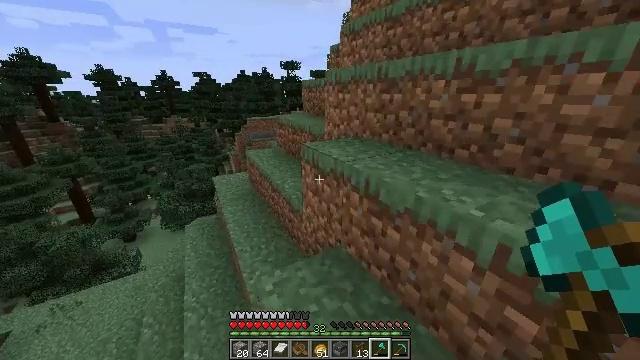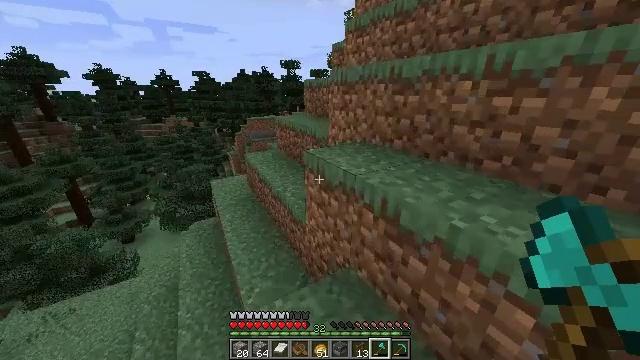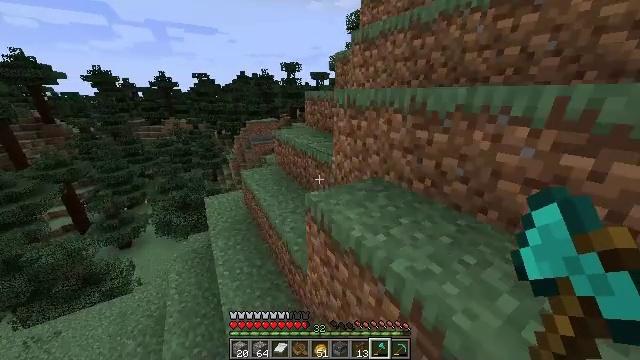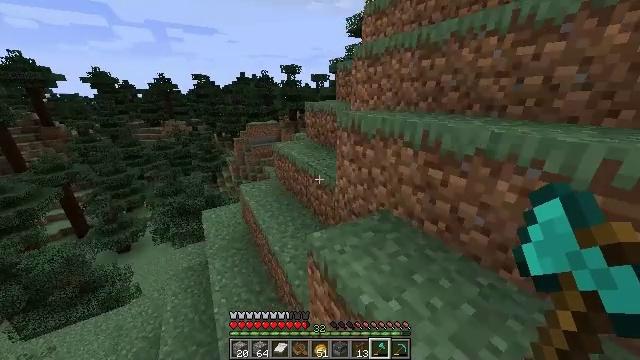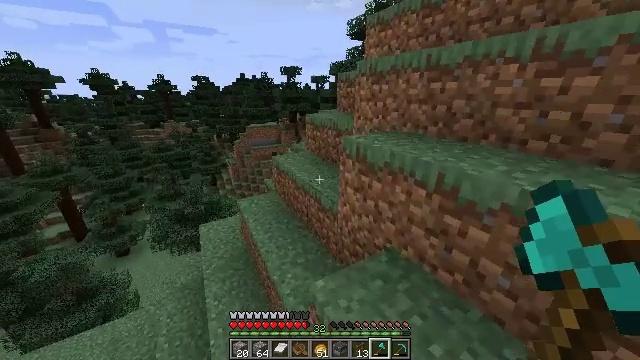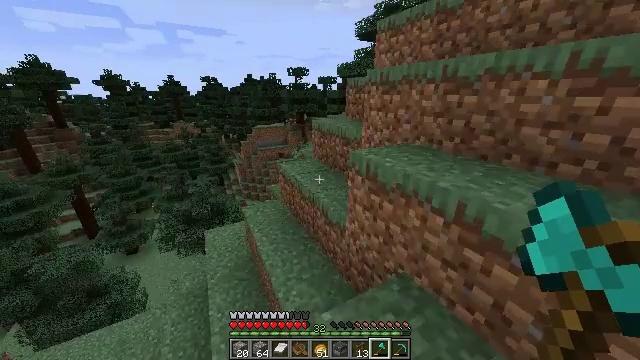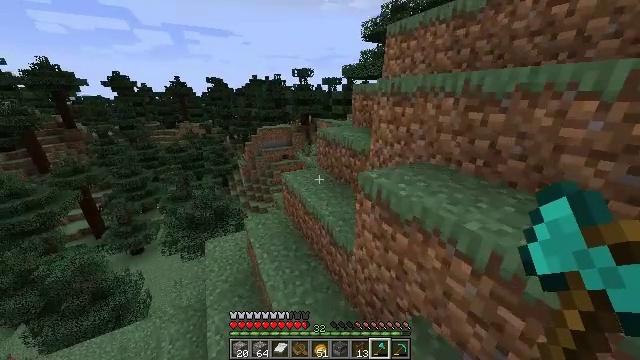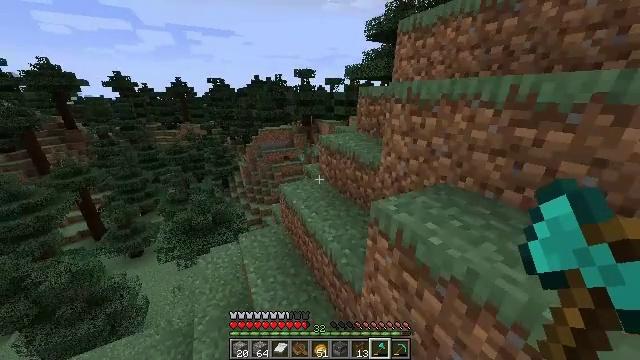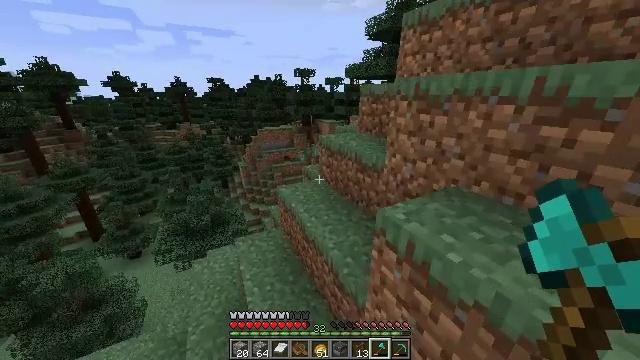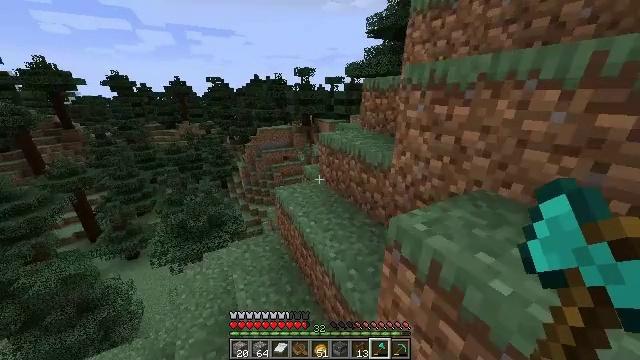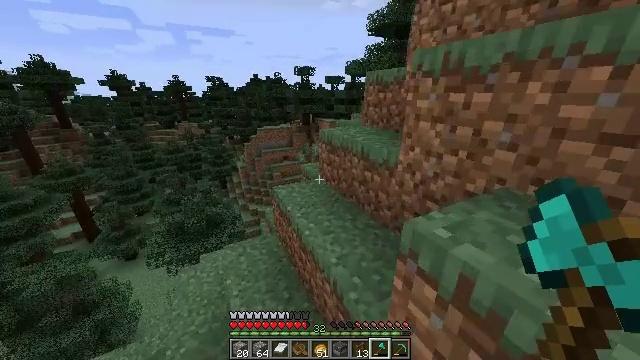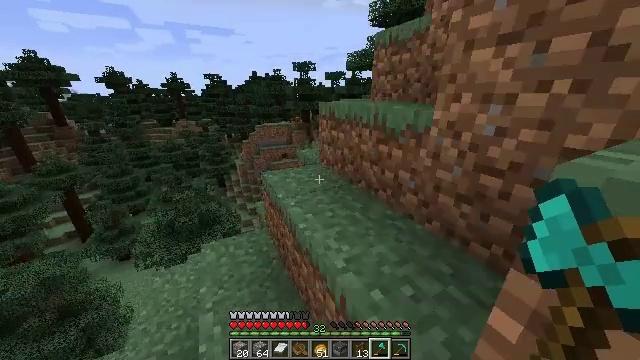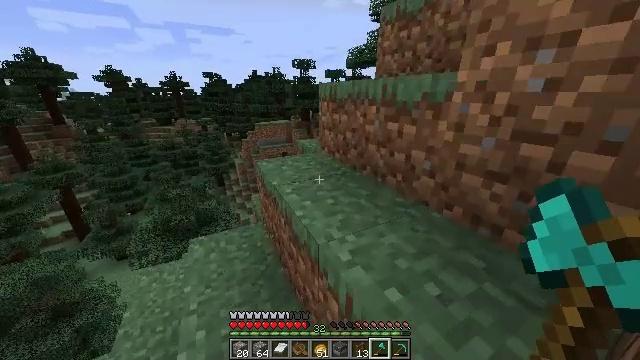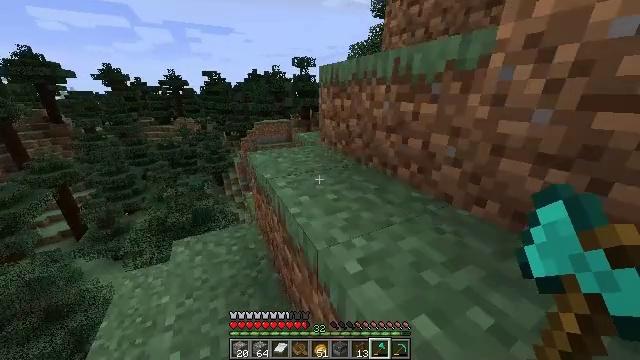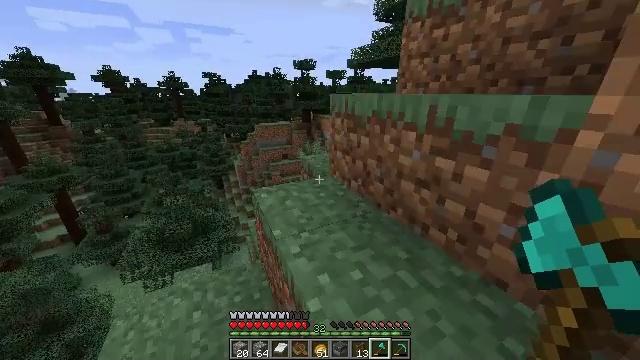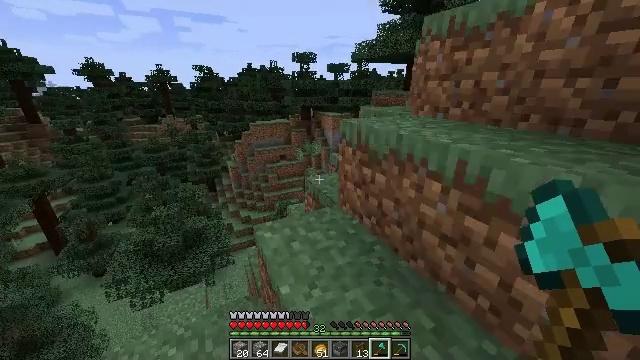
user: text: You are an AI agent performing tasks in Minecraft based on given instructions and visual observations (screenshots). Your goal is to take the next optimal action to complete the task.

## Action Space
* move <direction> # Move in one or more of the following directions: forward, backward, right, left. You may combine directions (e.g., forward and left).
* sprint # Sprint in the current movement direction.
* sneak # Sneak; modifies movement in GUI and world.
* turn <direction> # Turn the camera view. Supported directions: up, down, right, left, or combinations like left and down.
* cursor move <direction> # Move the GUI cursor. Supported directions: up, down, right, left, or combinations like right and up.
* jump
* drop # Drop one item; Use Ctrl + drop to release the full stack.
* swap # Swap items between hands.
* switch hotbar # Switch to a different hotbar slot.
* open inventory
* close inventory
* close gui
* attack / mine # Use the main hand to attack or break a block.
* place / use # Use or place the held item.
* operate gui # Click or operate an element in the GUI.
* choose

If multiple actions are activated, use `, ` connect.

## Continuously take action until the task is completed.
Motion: motion action
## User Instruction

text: Drop a spruce boat.
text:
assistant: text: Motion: move forward, jump
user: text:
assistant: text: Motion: move forward, jump
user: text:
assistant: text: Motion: move forward, jump
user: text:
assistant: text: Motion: move forward, jump
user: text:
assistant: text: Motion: move forward, sprint, turn left, jump
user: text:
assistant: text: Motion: move forward, sprint, turn left, jump
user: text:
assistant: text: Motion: move forward, sprint, jump
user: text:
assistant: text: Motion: move forward, sprint, jump
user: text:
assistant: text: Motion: move forward, jump
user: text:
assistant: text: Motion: move forward, jump
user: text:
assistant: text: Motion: move forward, jump
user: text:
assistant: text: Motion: move forward, jump
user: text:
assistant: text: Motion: move forward, jump
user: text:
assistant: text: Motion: move forward, jump
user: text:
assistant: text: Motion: move forward, jump
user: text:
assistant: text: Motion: move forward
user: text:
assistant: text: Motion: move forward
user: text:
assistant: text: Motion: move forward
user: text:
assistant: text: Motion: move forward
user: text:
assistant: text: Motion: move forward
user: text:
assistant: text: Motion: move forward
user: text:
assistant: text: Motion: move forward
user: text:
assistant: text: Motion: move forward, turn right
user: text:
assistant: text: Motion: move forward, turn right and down
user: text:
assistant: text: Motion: turn right
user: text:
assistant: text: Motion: no_op
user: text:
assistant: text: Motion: no_op
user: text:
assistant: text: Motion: no_op
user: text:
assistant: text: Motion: no_op
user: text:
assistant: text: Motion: no_op